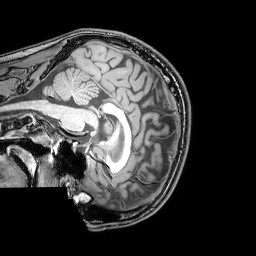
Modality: T1w
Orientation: sagittal
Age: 23
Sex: male
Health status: healthy
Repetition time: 0.081 s
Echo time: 0.037 s